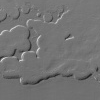
Atmospheric dust classification: not_dusty